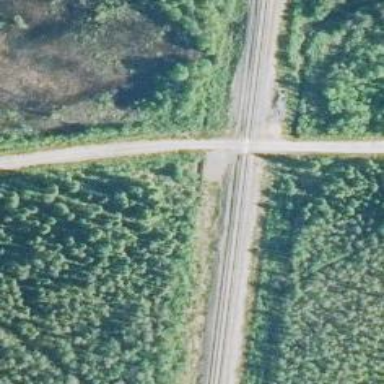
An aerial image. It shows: Railway level crossing.